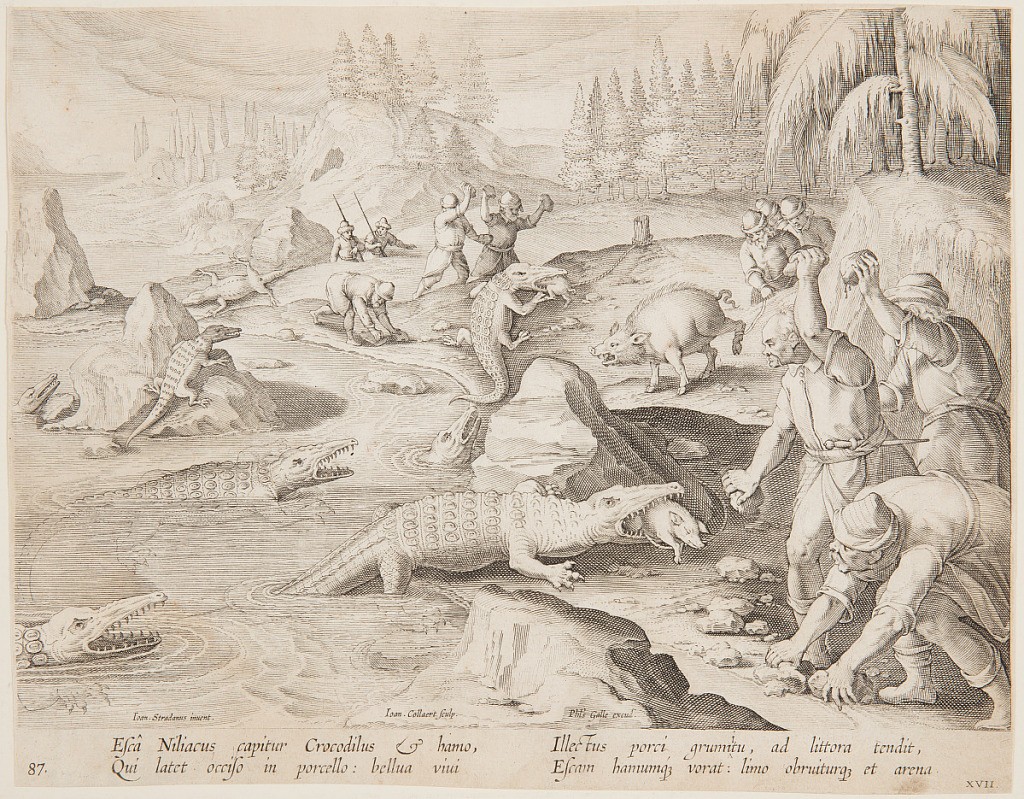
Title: Crocodile hunt
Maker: Jan van der Straet, called Stradanus, Flemish, 1523–1605
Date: ca. 1595
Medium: Black ink on paper
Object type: Print
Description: Horizontal rectangle. Crocodiles are baited by pigs, caught in the act of devouring the small animals tied up close to the edge of the beach.  The crocodiles, unable to retreat easily, are stoned by men, waiting for them on the beach. At lower left: "Ioan. Stradanus invent."; center: "Ioan. Collaert sculp"; near lower right: "Phls Galle excud."